Question:
Above is a screenshot taken with the responsive design feature built into Safari on OS X. Below, is the code used to produce the navbar, as you can see, the dropdown menu on the right continues off the page. How can I prevent this?
'''
<div class="container">
<nav class="navbar navbar-fixed-top navbar-light bg-faded" style="background-color: #ecf0f1">
<a class="hidden-xs-down navbar-brand" href="/">
Brand
</a>
<ul class="nav navbar-nav">
<li class="nav-item hidden-sm-up">
<a class="nav-link" href="#">
<i class="fa fa-home"></i>
</a>
</li>
<li class="nav-item">
<div class="dropdown">
<a class="dropdown-toggle nav-link"
id="user-menu"
data-toggle="dropdown"
aria-haspopup="true"
aria-expanded="false"
href="#"
>
<i class="fa fa-briefcase"></i>
<span class="hidden-xs-down">&nbsp;Work</span>
</a>
<div class="dropdown-menu"
aria-labelledby="user-menu"
>
<a class="dropdown-item"
href="#"
>
<i class="fa fa-fw fa-wrench"></i>&nbsp;Services
</a>
</div>
</div>
</li>
<li class="nav-item">
<div class="dropdown">
<a class="dropdown-toggle nav-link"
id="user-menu"
data-toggle="dropdown"
aria-haspopup="true"
aria-expanded="false"
href="#"
>
<i class="fa fa-users"></i>
<span class="hidden-xs-down">&nbsp;Team</span>
</a>
<div class="dropdown-menu"
aria-labelledby="user-menu"
>
<a class="dropdown-item"
href="#"
>
<i class="fa fa-fw fa-user"></i>&nbsp;People
</a>
</div>
</div>
</li>
<li class="nav-item">
<div class="dropdown">
<a class="dropdown-toggle nav-link"
id="user-menu"
data-toggle="dropdown"
aria-haspopup="true"
aria-expanded="false"
href="#"
>
<i class="fa fa-building-o"></i>
<span class="hidden-xs-down">&nbsp;Company</span>
</a>
<div class="dropdown-menu"
aria-labelledby="user-menu"
>
<a class="dropdown-item"
href="#"
>
<i class="fa fa-fw fa-newspaper-o"></i>&nbsp;News
</a>
</div>
</div>
</li>
</ul>
<ul class="nav navbar-nav pull-xs-right">
<li class="nav-item">
<div class="dropdown">
<a class="dropdown-toggle nav-link"
id="user-menu"
data-toggle="dropdown"
aria-haspopup="true"
aria-expanded="false"
href="#"
>
<i class="fa fa-user"></i>
<span class="hidden-xs-down">&nbsp;Username</span>
</a>
<div class="dropdown-menu"
aria-labelledby="user-menu"
>
<a class="dropdown-item"
href="#"
>
<i class="fa fa-fw fa-inbox"></i>&nbsp;Inbox
</a>
<div class="dropdown-divider"></div>
<div class="dropdown-header">Events</div>
<a class="dropdown-item"
href="#"
>
<i class="fa fa-fw fa-calendar"></i>&nbsp;All Events
</a>
<a class="dropdown-item"
href="#"
>
</div>
</div>
</li>
</ul>
</nav>
</div>
'''
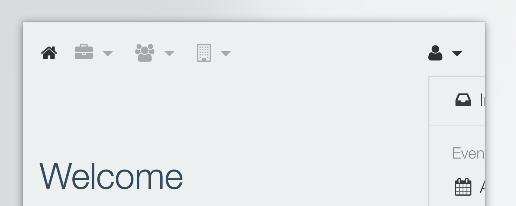
Answer: I just had to add the class 'dropdown-menu-right' to the dropdown-menu element.
'''
<ul class="nav navbar-nav pull-xs-right">
<li class="nav-item">
<div class="dropdown">
<a class="dropdown-toggle nav-link"
id="user-menu"
data-toggle="dropdown"
aria-haspopup="true"
aria-expanded="false"
href="#"
>
<i class="fa fa-user"></i>
<span class="hidden-xs-down">&nbsp;Username</span>
</a>
<div class="dropdown-menu dropdown-menu-right"
aria-labelledby="user-menu"
>
<a class="dropdown-item"
href="#"
>
'''